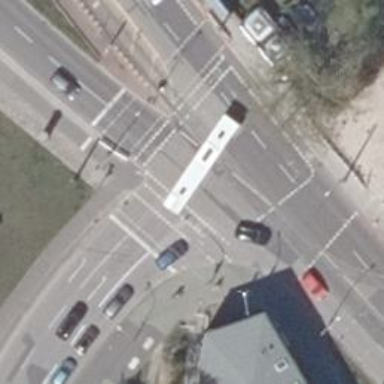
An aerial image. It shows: Road with traffic signals.